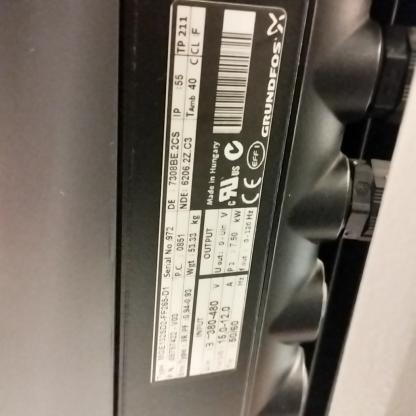
Klasa: tabliczka-znamionowa